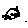
Label: cat